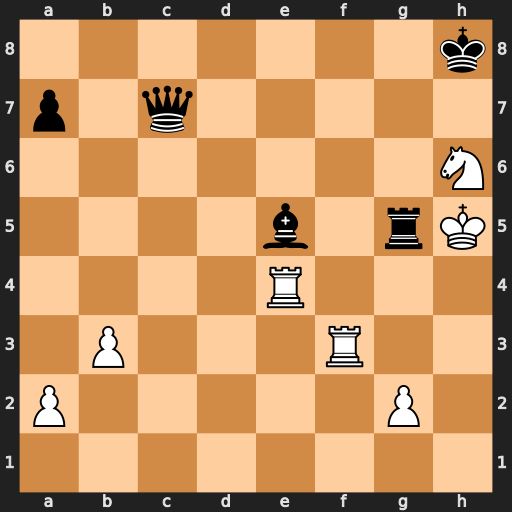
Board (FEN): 7k/p1q5/7N/4b1rK/4R3/1P3R2/P5P1/8
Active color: w
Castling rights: -
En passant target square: -
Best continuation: Kxg5 Qg7+ Kh5 Bf6 Rg4